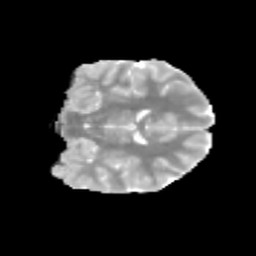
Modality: MD
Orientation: coronal
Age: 12
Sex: male
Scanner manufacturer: siemens
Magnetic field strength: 3 T
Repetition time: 3.8 s
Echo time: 0.07 s